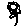
Label: flower